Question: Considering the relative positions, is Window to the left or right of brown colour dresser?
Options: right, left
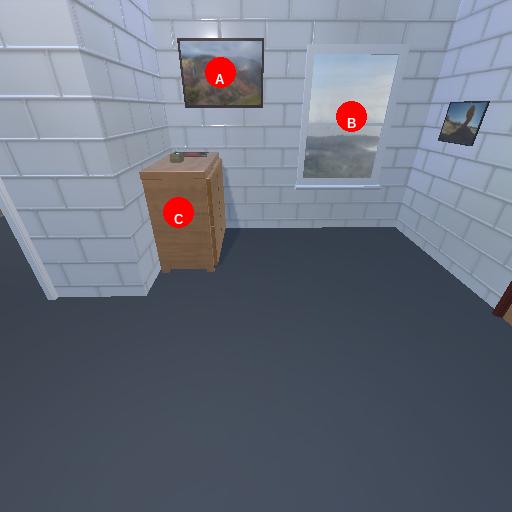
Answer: right